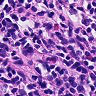
Metastatic tissue present: no